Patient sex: F
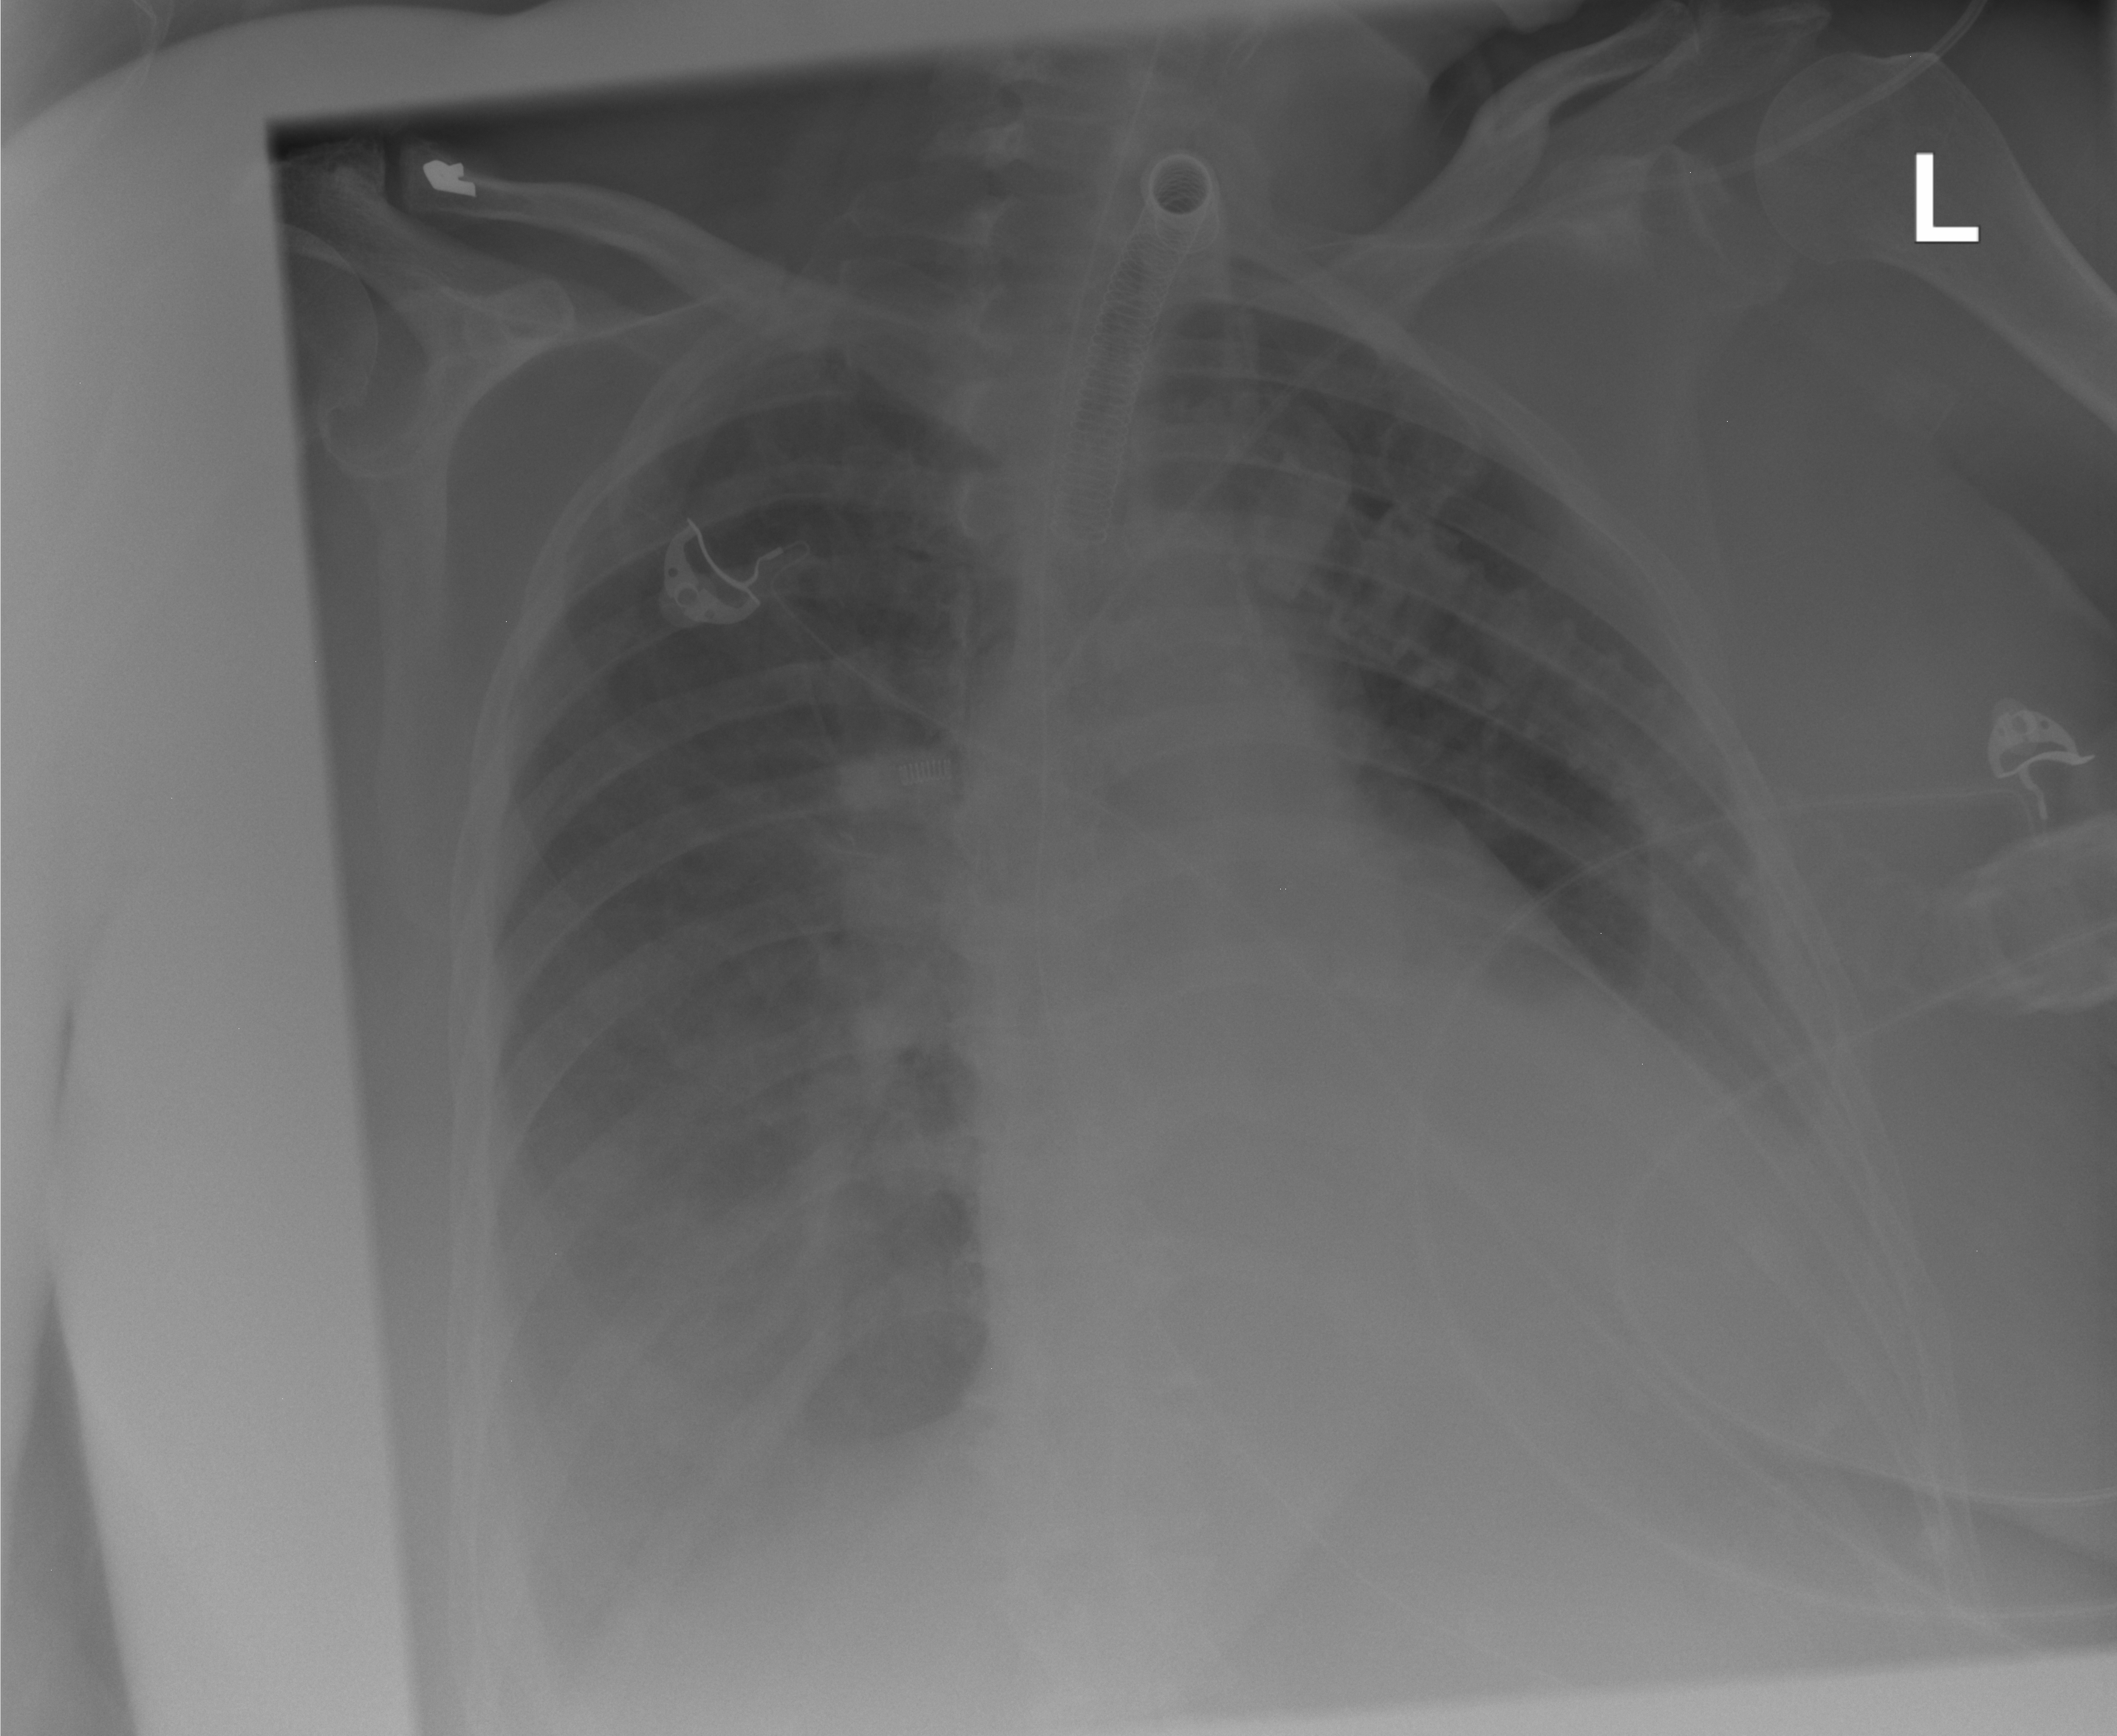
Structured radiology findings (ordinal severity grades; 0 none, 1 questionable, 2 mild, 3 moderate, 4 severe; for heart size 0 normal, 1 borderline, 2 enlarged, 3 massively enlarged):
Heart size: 0
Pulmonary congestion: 0
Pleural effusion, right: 3
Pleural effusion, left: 2
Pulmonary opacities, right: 2
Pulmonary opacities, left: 0
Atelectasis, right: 2
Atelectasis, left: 2